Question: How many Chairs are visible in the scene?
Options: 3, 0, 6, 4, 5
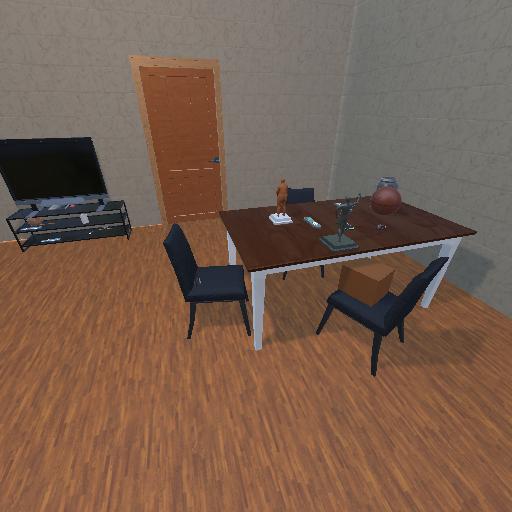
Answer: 3